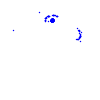
Particle: pion